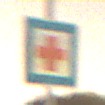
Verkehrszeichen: ErsteHilfe
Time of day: Night
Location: Outdoor (Suburban)
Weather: Clear
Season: NotSpecified
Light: Artificial